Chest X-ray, PA view. Patient: 28 years old, sex F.
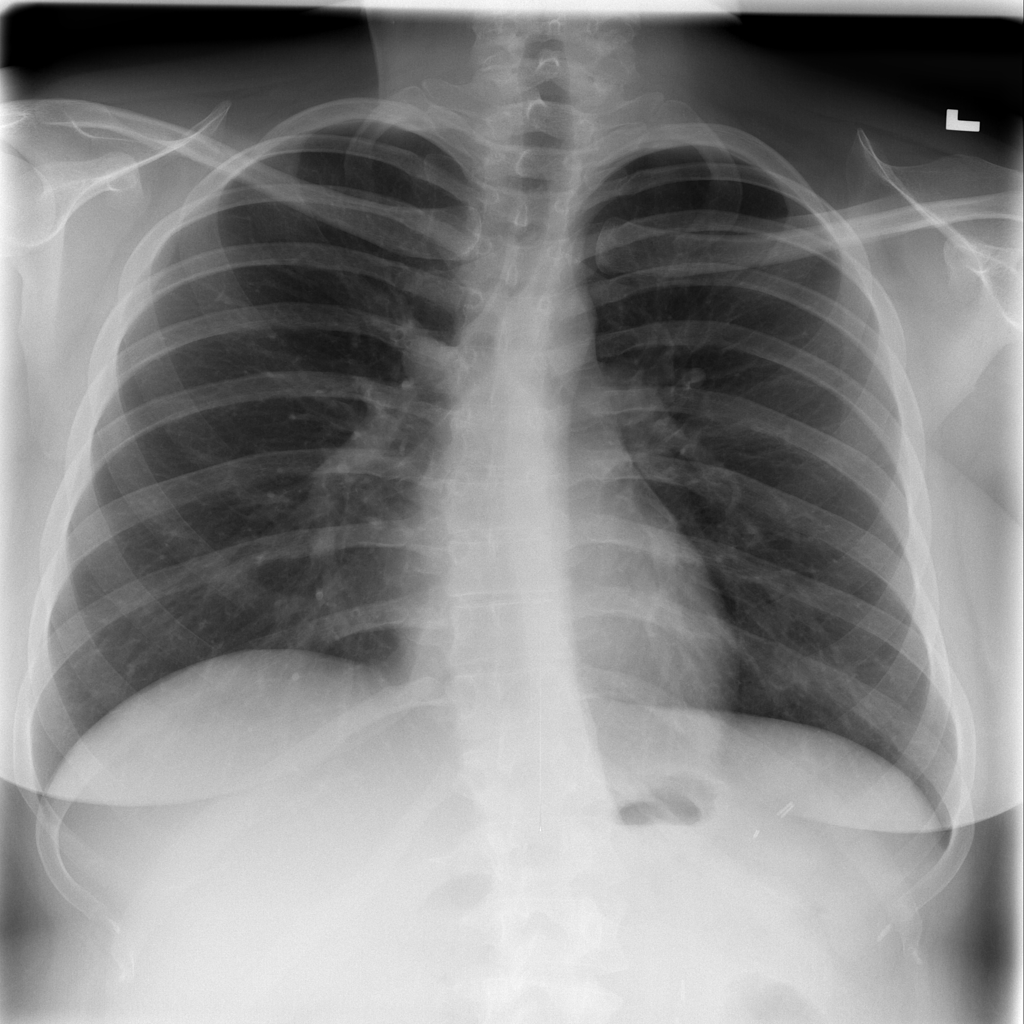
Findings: No Finding